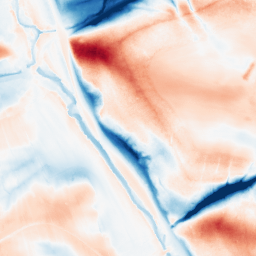
Category: classical
Decomposition family: gaussian_anisotropic
Decomposition parameters: sigma_x: 2
sigma_y: 20
Upsampling method: lanczos
Upsampling parameters: scale: 8
Upsampling scale: 8